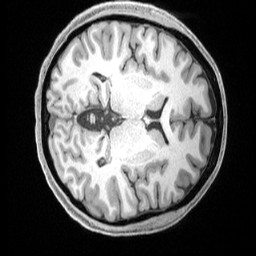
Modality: T1w
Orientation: axial
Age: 35
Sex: female
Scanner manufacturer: siemens
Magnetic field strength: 3 T
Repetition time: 2.4 s
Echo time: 0.00228 s